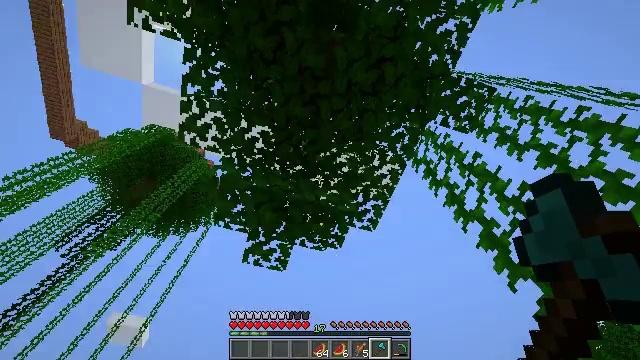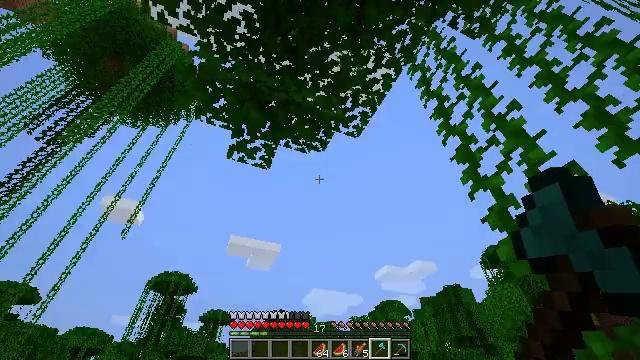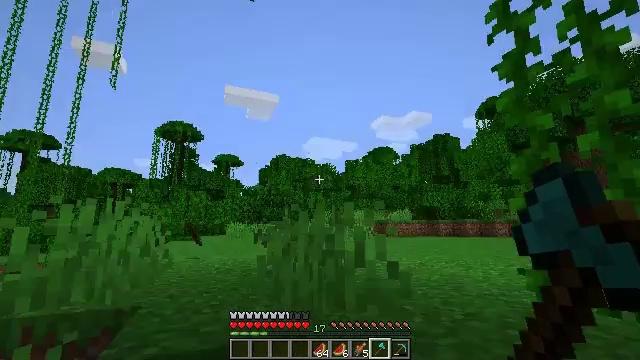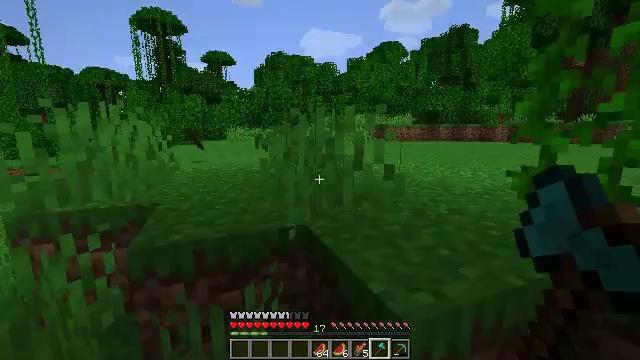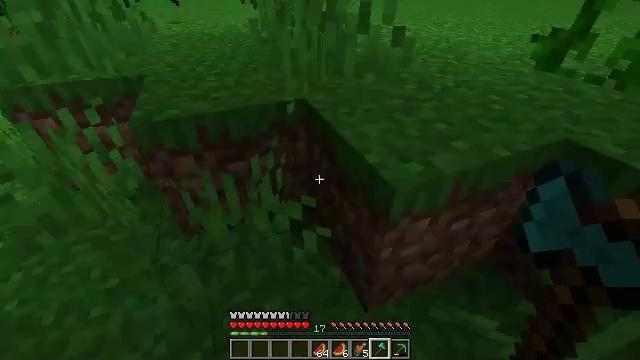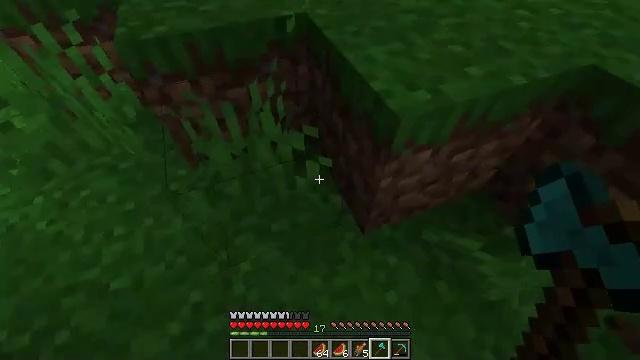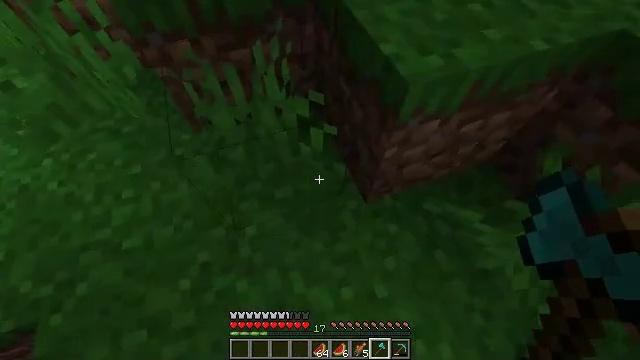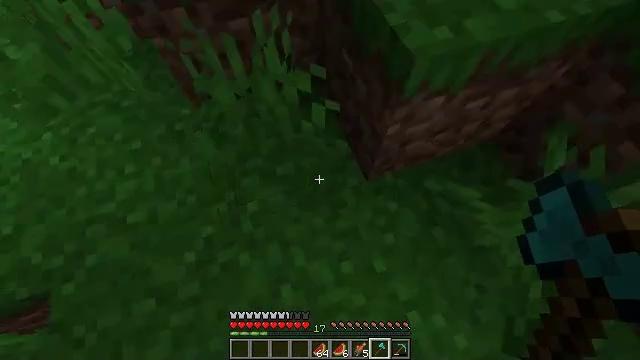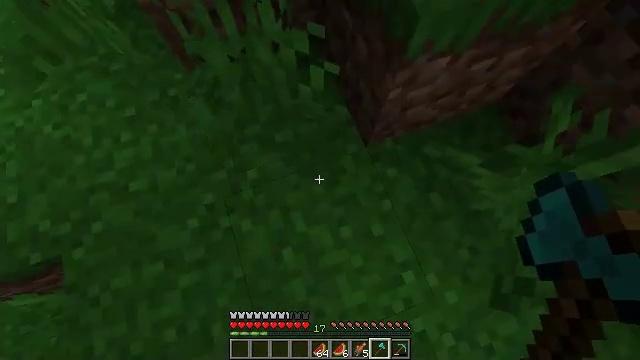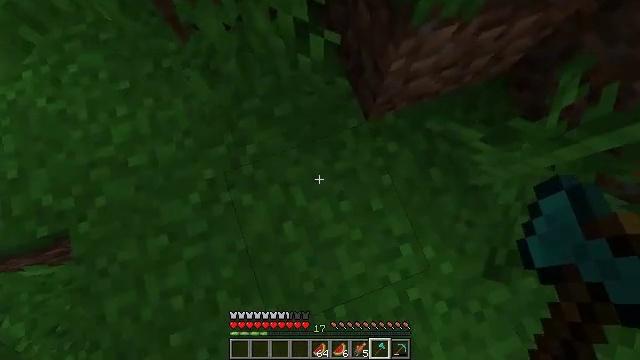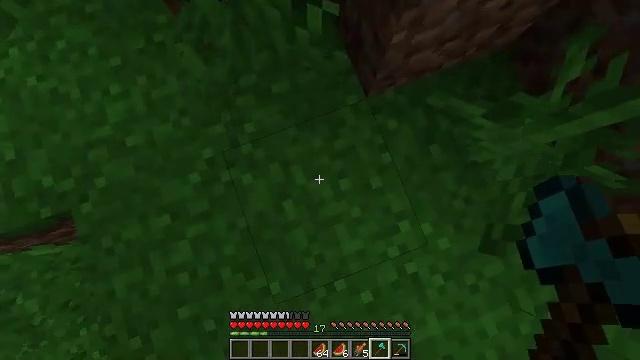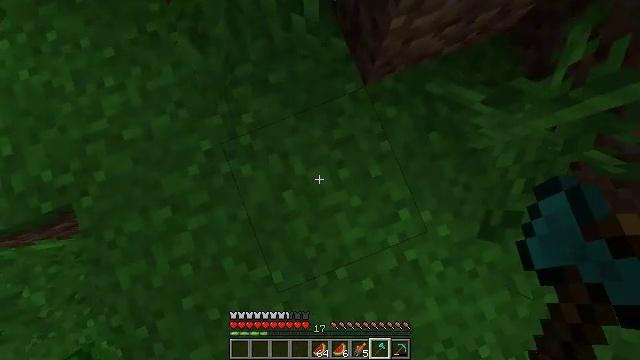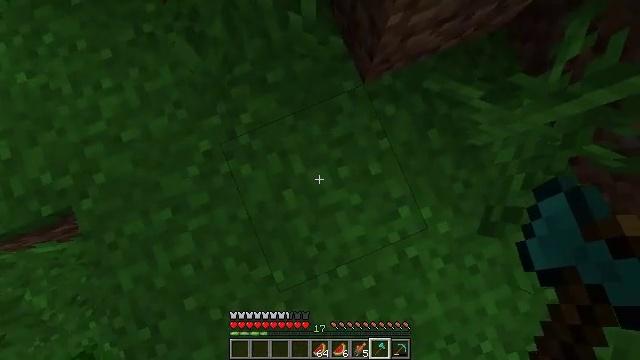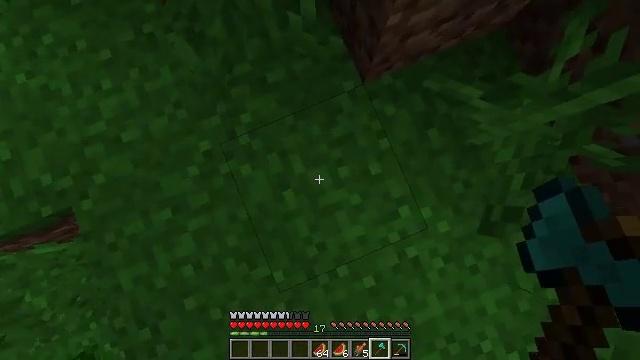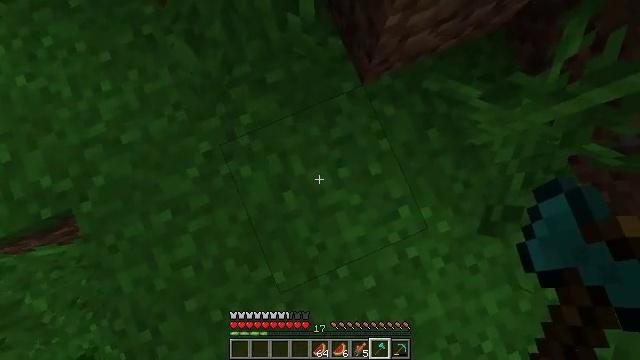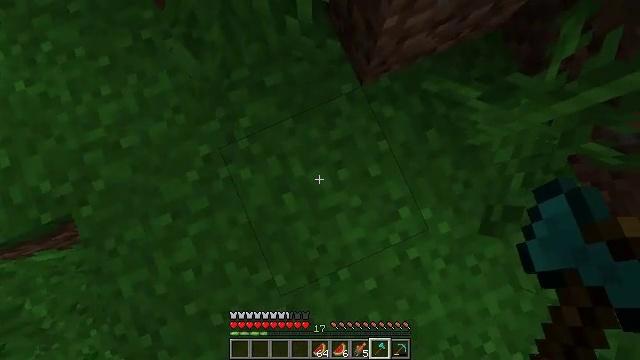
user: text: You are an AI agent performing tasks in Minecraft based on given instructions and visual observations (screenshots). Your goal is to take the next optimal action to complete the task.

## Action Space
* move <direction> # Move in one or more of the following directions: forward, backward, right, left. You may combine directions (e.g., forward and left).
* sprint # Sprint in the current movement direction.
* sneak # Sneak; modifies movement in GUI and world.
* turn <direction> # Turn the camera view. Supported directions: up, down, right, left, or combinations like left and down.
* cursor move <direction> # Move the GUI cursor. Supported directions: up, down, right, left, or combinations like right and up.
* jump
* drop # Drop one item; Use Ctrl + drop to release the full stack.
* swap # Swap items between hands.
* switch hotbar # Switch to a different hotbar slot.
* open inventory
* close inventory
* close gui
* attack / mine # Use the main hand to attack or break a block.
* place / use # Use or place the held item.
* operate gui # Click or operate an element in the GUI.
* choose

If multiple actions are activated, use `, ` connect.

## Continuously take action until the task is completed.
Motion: motion action
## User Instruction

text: Clear the jungle leaves to make way.
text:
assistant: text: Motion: turn right and down
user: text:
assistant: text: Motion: turn down
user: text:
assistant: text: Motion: turn down
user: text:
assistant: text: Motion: turn down
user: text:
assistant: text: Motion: turn down
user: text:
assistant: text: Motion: turn left and down
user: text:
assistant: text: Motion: turn down
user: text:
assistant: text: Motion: turn down
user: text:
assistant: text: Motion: turn down
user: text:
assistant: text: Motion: turn down
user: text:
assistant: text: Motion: turn right and down
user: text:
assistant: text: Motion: no_op
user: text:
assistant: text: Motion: no_op
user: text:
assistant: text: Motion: no_op
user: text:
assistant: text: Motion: no_op
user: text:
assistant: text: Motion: no_op
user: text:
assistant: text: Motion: turn right and up
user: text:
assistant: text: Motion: turn left and up
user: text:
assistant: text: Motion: turn left and up
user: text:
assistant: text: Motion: turn left and up
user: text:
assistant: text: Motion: turn left and up
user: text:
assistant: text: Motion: turn right and up
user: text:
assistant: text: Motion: turn right and up
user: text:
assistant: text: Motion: turn right and down
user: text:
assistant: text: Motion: turn right and down
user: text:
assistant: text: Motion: turn right and down
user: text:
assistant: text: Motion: turn right
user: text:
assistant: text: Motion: move forward
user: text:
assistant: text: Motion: move forward
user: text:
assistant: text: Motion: move forward